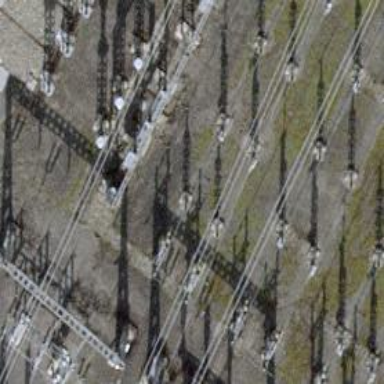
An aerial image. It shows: Switch for power supply.